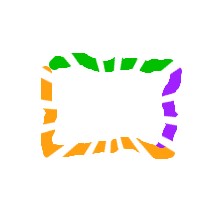
Shape: rectangle